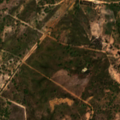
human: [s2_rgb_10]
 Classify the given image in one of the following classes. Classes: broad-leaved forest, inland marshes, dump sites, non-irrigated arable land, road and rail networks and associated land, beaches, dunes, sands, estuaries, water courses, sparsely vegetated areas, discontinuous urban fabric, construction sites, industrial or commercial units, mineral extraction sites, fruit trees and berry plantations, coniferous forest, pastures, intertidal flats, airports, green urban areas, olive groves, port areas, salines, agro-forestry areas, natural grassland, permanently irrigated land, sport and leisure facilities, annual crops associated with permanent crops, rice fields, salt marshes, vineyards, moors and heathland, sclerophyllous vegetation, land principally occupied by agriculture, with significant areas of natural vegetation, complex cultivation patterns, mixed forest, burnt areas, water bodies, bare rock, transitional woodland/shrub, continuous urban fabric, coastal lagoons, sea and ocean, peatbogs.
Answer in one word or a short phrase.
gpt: continuous urban fabric